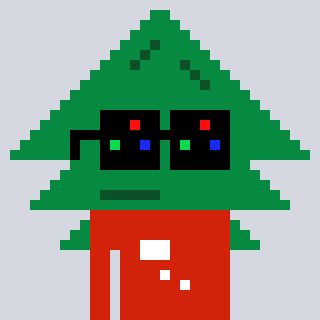
a pixel art character with square black sunglasses, a fir-shaped head and a red-colored body on a cool background